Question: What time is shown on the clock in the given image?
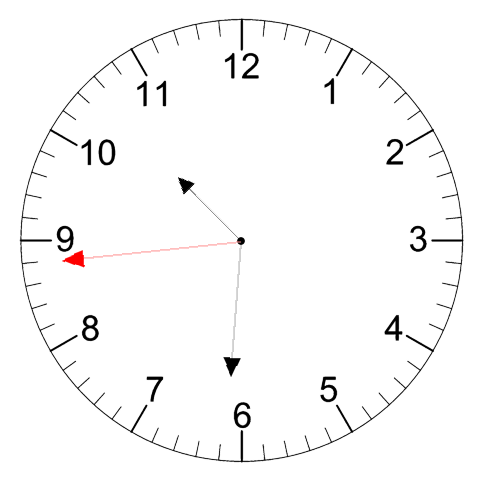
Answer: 10:30:44